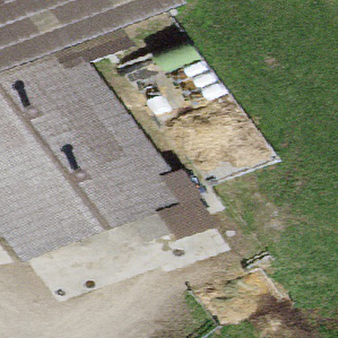
Label: other